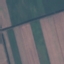
Land use / land cover class: AnnualCrop